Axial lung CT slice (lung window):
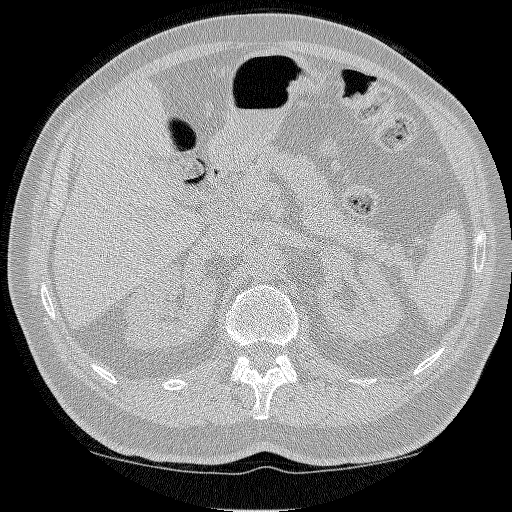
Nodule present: no